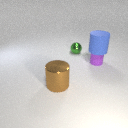
small purple rubber cylinder in front of small green metal sphere